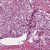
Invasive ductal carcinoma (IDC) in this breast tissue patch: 1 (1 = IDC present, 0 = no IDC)